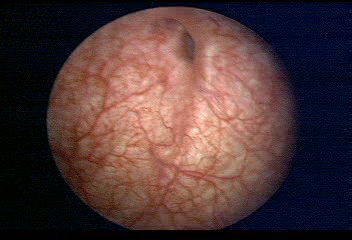
Modality: WLC
Class: Normal mucosa
Bladder cancer association: No